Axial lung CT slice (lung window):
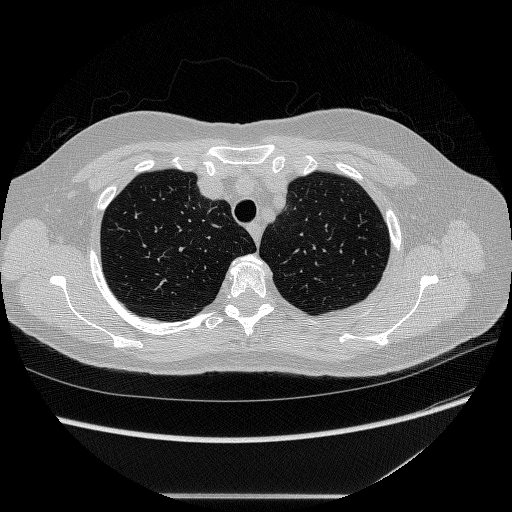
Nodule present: no